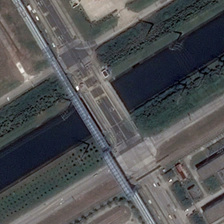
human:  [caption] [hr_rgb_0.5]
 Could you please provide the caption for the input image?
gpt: a bridge on a black river with many green plants is near several buildings .

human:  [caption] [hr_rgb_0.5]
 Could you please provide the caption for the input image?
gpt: this is a big bridge and some buildings .

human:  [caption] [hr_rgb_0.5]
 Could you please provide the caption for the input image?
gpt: a bridge on a black river with many green plants is near several buildings .

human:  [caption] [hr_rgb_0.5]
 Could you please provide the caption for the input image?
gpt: the roads are grey, the trees are green and the water is blue .

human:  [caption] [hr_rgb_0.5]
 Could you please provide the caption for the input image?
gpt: this is a big bridge and some buildings .